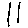
Label: line